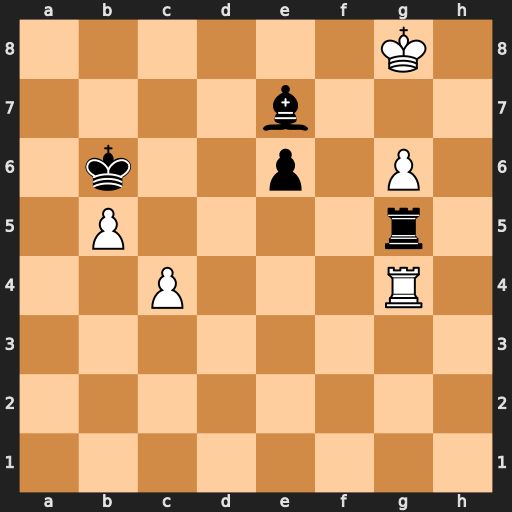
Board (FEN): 6K1/4b3/1k2p1P1/1P4r1/2P3R1/8/8/8
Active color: w
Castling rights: -
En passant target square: -
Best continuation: Rxg5 Bxg5 Kf7